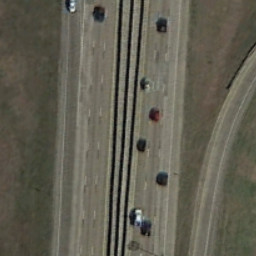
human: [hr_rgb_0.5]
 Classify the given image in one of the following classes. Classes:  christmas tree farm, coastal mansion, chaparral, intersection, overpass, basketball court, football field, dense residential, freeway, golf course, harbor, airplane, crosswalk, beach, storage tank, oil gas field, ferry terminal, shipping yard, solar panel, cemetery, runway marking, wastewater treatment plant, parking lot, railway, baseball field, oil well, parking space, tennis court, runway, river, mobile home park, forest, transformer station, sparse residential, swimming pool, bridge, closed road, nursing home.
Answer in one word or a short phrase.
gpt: freeway